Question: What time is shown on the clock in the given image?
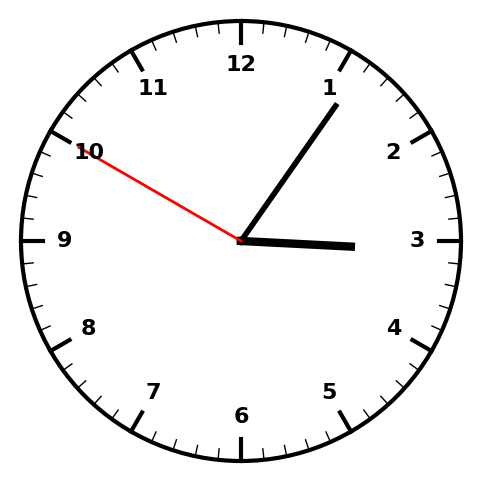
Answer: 03:05:50